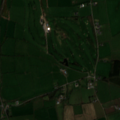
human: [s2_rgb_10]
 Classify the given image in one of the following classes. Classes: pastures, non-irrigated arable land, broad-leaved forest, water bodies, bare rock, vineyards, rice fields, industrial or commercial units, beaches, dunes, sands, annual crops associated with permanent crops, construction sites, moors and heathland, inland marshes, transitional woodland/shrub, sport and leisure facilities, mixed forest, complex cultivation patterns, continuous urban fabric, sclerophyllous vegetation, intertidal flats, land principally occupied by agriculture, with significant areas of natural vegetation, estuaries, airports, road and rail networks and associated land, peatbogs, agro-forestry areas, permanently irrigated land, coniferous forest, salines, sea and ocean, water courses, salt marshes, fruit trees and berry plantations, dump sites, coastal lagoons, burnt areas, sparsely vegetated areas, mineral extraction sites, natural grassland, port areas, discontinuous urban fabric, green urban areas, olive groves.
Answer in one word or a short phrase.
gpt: sport and leisure facilities, pastures